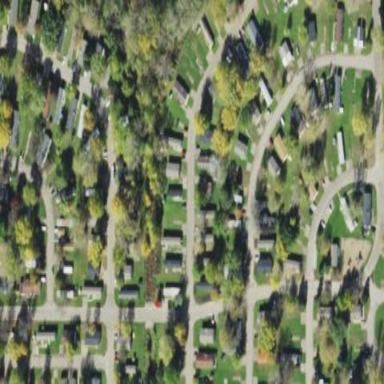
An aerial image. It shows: Residential area with mobile homes.